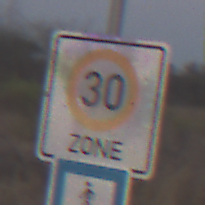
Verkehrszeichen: BeginnZone30
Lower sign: SackgasseFussgaengerDurchlaessig
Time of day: SunriseSunset
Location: Outdoor (Nature)
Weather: Clear
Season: NotSpecified
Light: Natural